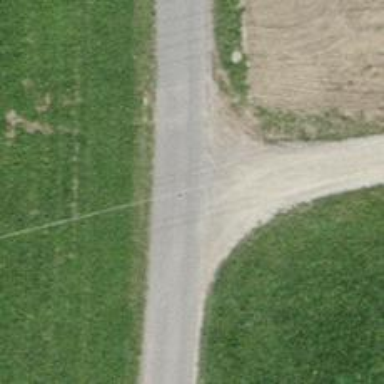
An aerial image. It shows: Unclassified road with asphalt surface and grade1 tracktype.